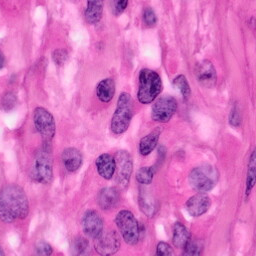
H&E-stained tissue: Pancreatic